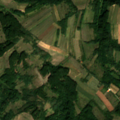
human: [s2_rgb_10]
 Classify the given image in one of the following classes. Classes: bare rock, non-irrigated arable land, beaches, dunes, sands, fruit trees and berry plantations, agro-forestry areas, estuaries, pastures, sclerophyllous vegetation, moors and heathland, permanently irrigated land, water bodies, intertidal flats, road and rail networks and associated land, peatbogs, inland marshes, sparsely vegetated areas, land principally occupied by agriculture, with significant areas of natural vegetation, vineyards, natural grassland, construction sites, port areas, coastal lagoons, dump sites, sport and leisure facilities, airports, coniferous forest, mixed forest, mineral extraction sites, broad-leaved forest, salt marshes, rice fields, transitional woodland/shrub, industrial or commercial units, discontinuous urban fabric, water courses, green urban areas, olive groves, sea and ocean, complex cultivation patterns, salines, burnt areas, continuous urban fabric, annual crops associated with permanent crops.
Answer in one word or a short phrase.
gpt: complex cultivation patterns, land principally occupied by agriculture, with significant areas of natural vegetation, broad-leaved forest